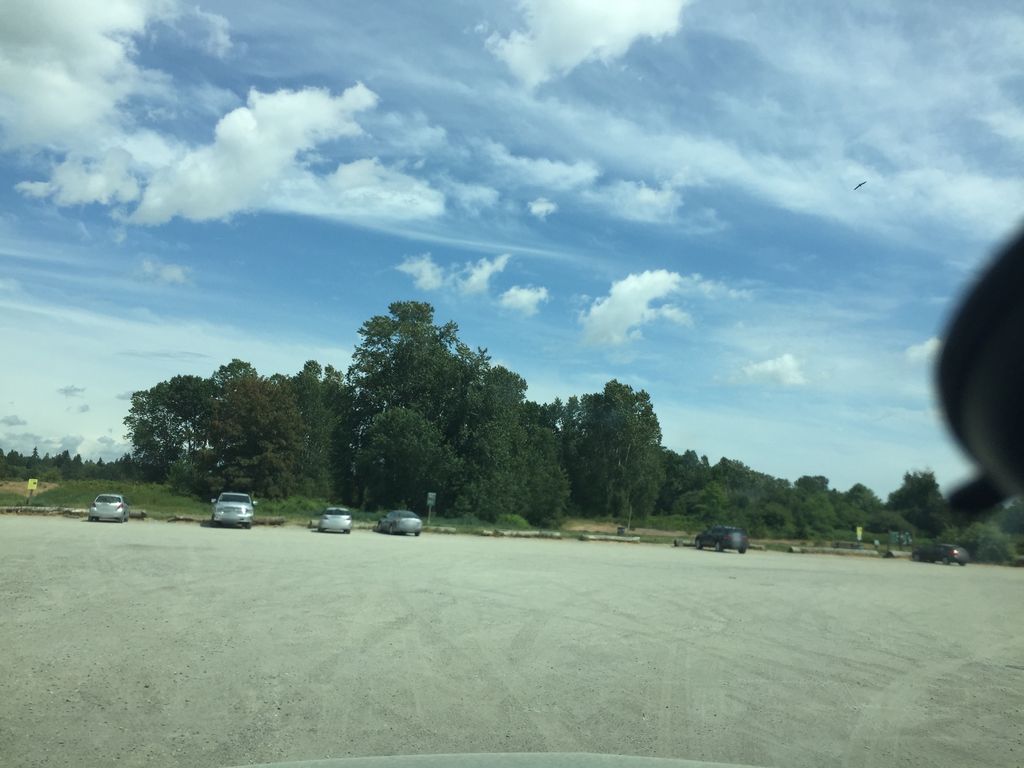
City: vancouver